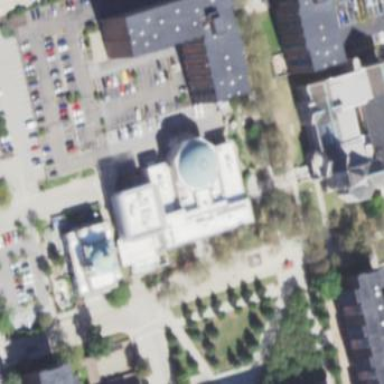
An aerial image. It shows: Building that houses planetarium.